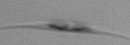
Label: Cylindrotheca